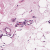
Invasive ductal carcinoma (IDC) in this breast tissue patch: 0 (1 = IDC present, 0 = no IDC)